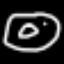
Label: donut